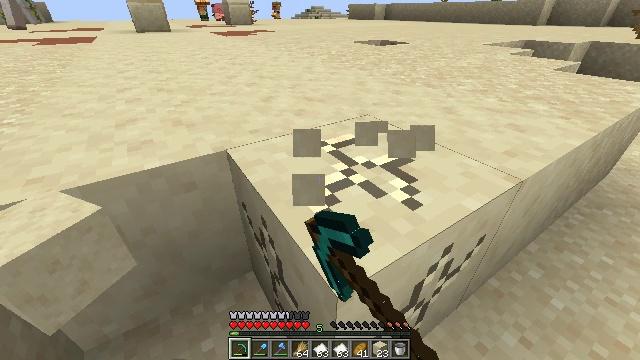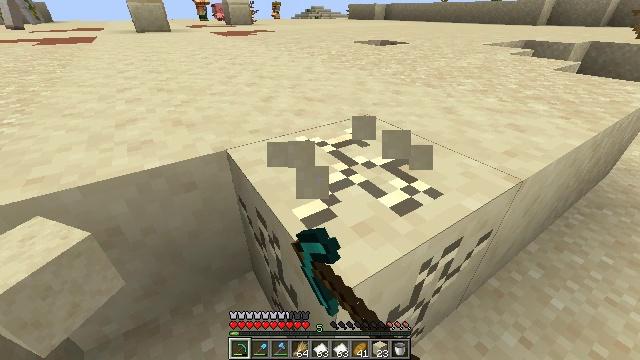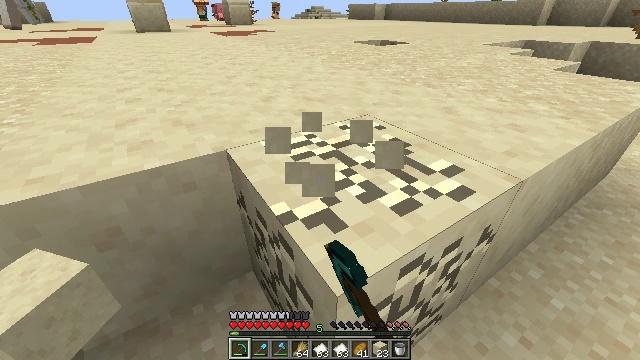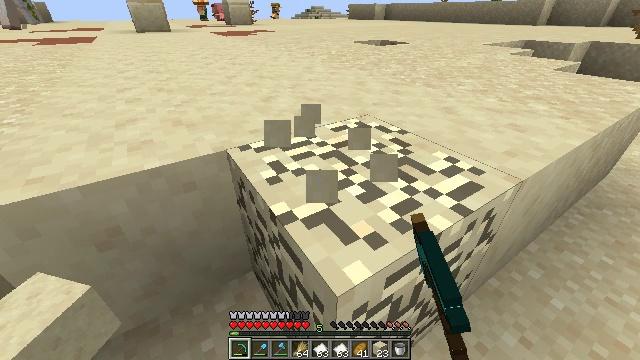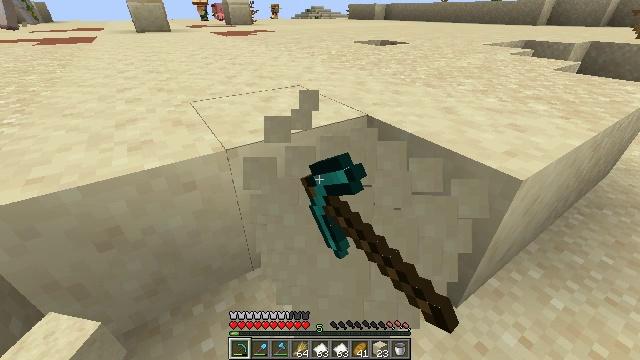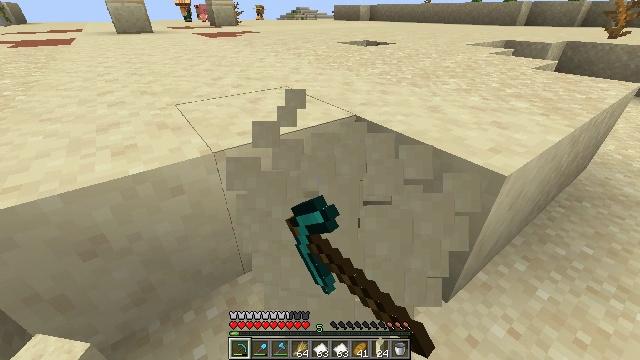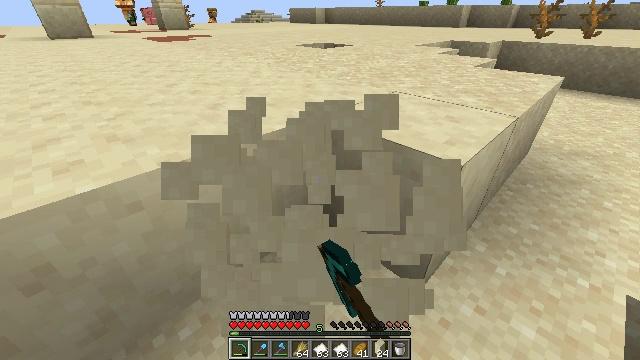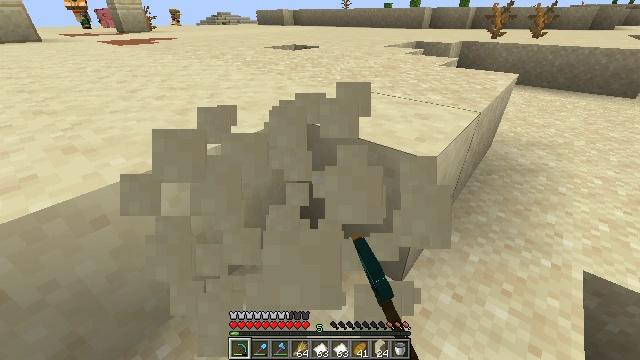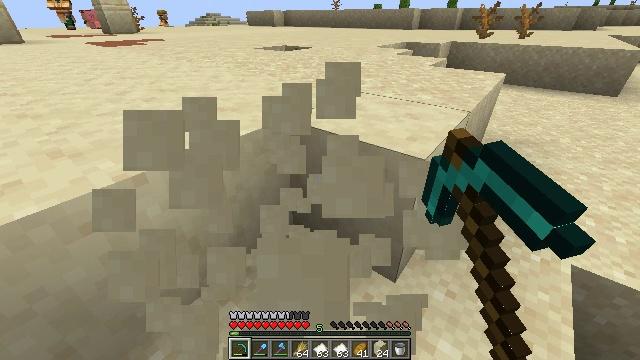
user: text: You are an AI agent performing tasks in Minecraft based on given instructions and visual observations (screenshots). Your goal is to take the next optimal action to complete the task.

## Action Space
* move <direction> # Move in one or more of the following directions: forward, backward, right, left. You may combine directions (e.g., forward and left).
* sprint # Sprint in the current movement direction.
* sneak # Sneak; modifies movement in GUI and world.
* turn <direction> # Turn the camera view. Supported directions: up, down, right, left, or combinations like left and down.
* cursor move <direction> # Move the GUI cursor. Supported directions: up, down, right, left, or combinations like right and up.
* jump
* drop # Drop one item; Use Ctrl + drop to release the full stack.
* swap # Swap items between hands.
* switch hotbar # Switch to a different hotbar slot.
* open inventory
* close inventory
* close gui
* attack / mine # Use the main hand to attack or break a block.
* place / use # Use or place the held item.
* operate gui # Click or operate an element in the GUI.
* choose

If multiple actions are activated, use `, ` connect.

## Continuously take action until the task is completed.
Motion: motion action
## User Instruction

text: Hold left click to mine smooth sandstone.
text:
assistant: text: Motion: attack / mine
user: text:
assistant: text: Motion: attack / mine
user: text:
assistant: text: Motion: attack / mine
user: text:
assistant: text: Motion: attack / mine
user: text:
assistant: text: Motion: turn right, attack / mine
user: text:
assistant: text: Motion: turn right, attack / mine
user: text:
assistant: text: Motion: turn right, attack / mine
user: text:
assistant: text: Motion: turn right, attack / mine
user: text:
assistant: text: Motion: attack / mine